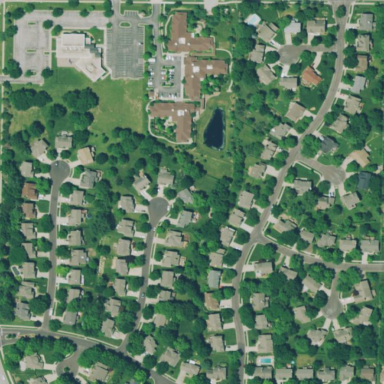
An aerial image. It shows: Residential area consisting of single-family homes.